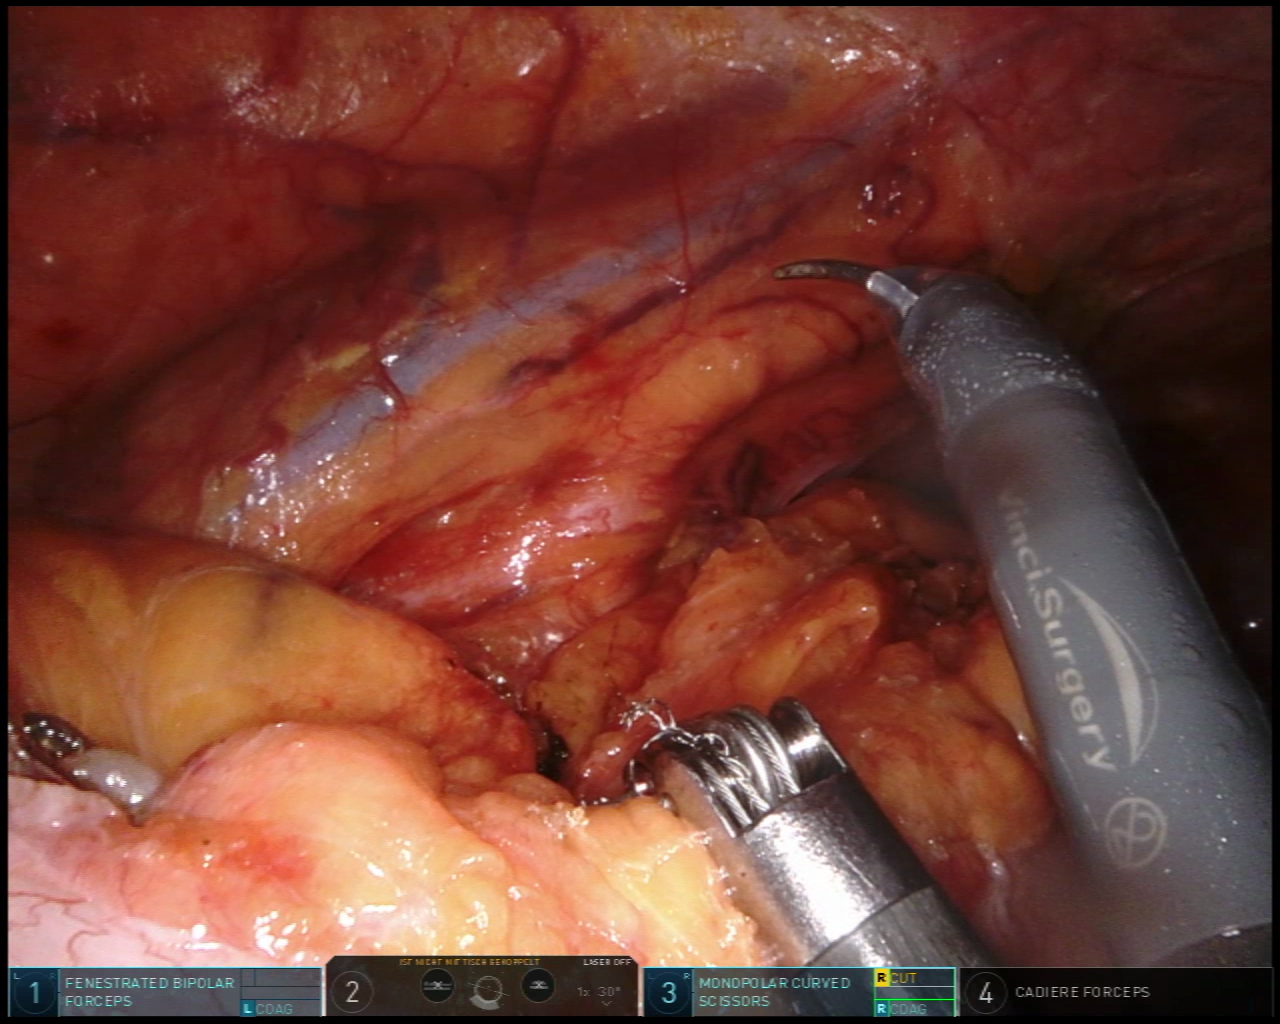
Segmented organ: ureter
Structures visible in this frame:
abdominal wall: yes
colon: no
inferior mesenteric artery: no
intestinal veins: no
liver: no
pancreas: no
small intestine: no
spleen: no
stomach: no
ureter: yes
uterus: no
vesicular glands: no